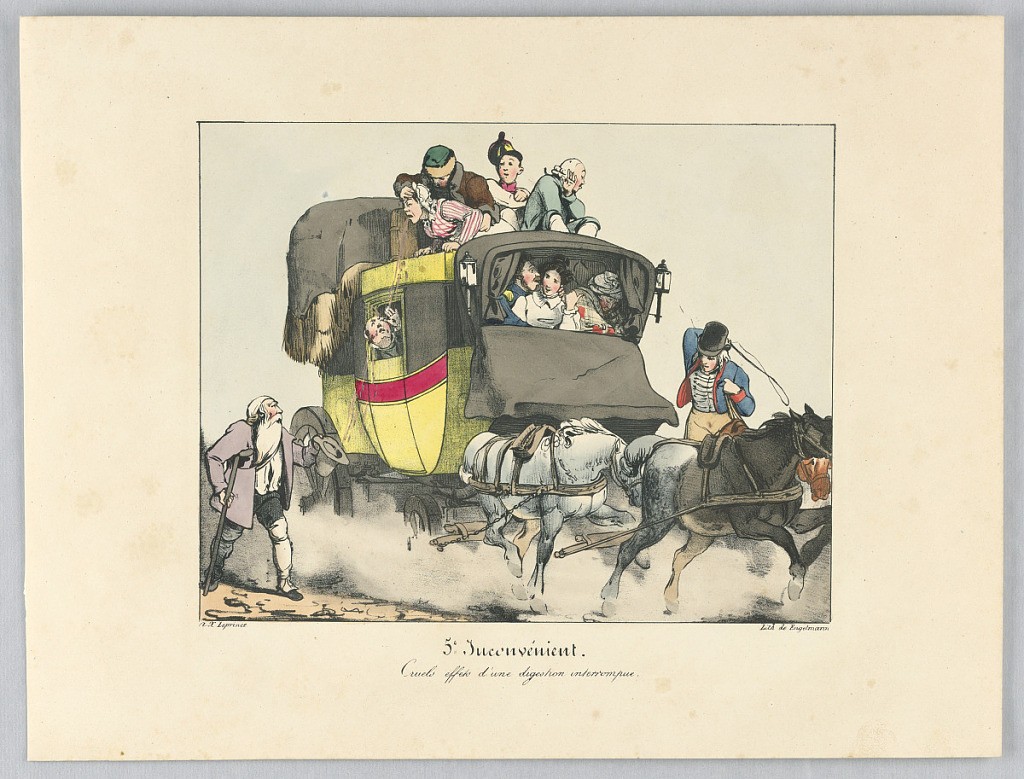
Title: Cruel effets d'une digestion interrompue, Plate 5 from "Inconvénient"
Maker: Auguste-Xavier Leprince, French, 1799 - 1826
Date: ca. 1825
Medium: Lithograph, brush and watercolor on paper
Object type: Print
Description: Coach on the road; a woman sitting on top is being sick. Beggar, left. Title and artists' names below.